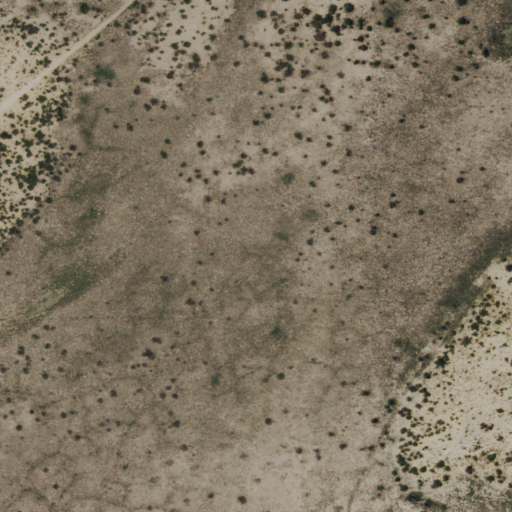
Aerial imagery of valley in New Mexico named Grapevine Draw containing only shrub